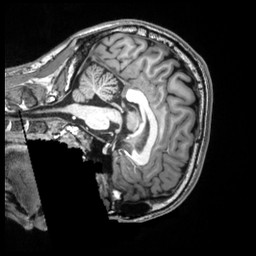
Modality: T1w
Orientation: sagittal
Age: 20
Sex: male
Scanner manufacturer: siemens
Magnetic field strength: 3 T
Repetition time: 2.53 s
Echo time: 0.0033 s